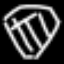
Label: diamond